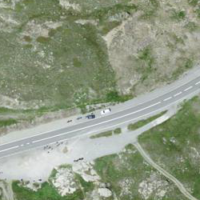
EUNIS habitat code: 31
Species observed at this site:
Motacilla alba
Oenanthe oenanthe
Linaria cannabina
Anthus spinoletta